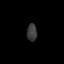
Tissue: skin
Cell type: Others
Senescence score: 0.6737
Nuclear area (px): 173
Mean DAPI intensity: 57.925